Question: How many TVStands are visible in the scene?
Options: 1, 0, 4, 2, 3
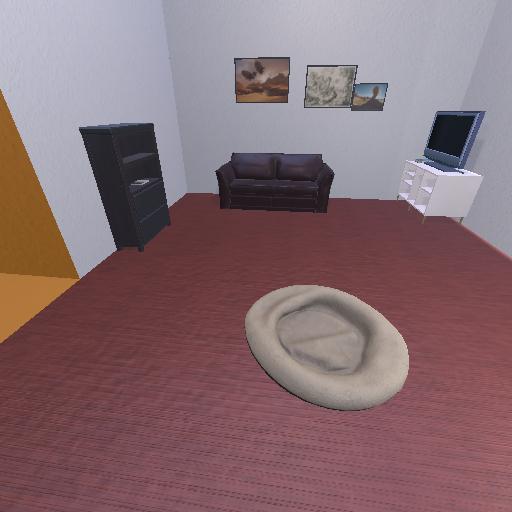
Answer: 1